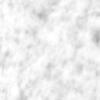
Label: no_change